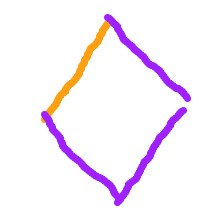
Shape: rhombus